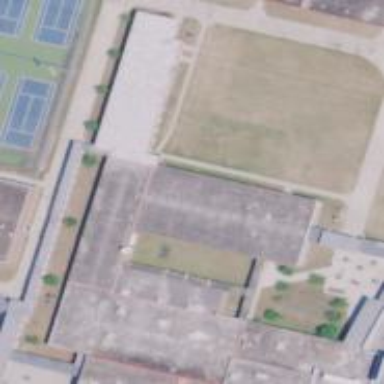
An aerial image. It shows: School building.